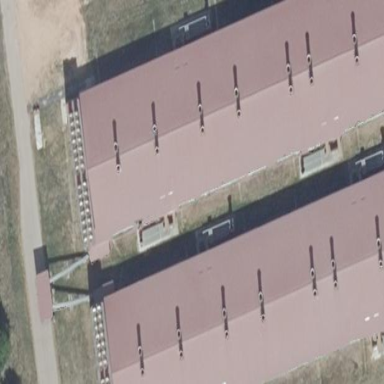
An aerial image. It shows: Gabled roofed farm auxiliary building with the roof oriented along its structure.